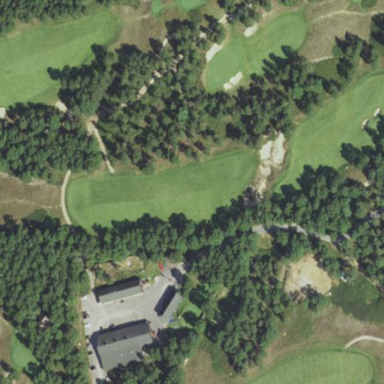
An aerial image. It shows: Rough area on grassy golf course.